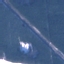
Land use / land cover: Highway